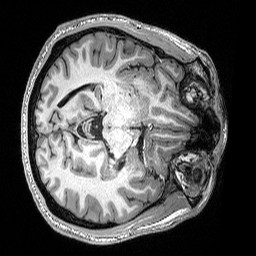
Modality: T1w
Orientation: axial
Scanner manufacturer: siemens
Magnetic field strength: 3 T
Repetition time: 2.53 s
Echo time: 0.0033 s